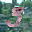
Label: 3